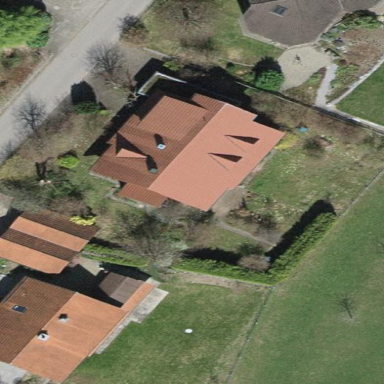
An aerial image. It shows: Detached building.